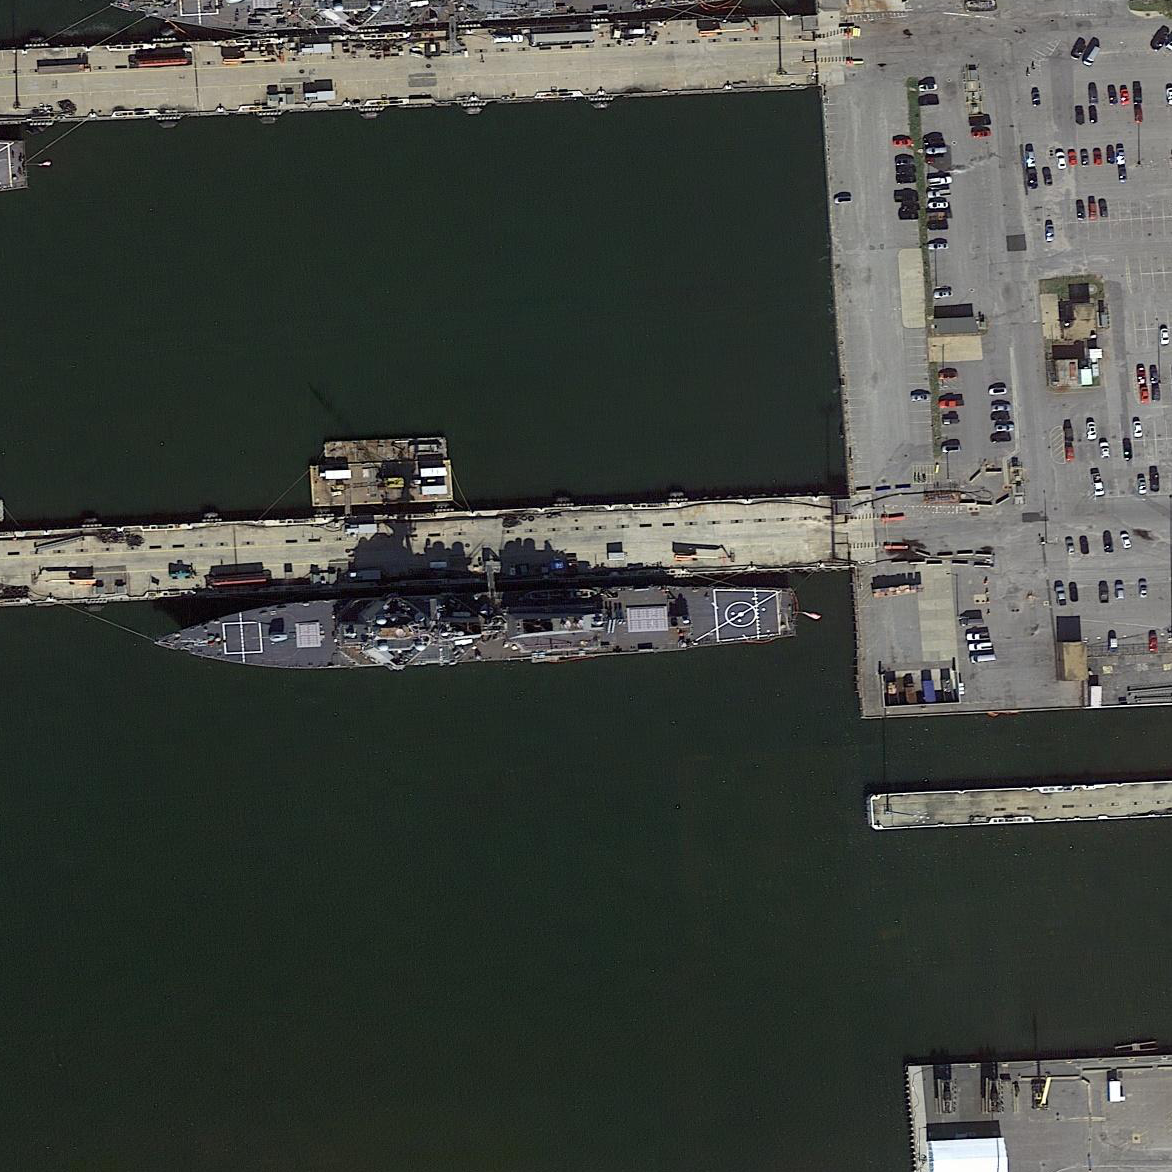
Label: destroyer